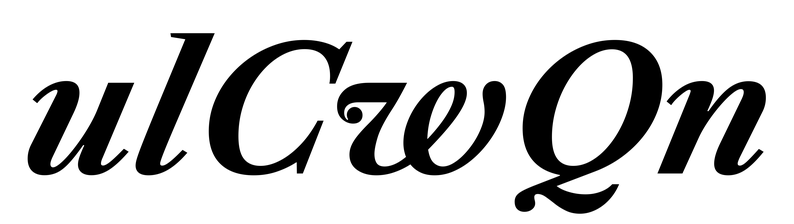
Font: LibreCaslonText-Italic_Bold_Italic